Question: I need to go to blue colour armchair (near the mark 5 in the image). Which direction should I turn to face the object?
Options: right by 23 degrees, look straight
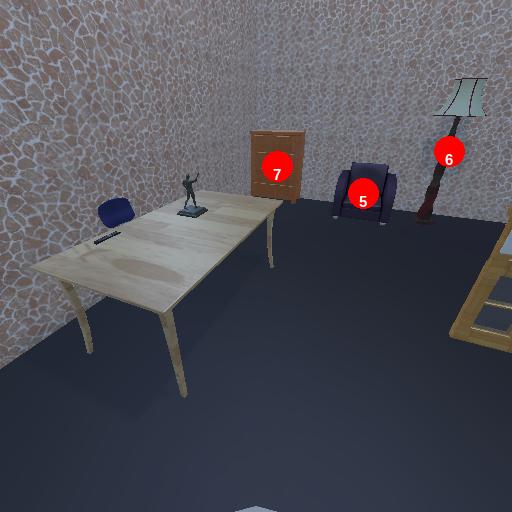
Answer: right by 23 degrees